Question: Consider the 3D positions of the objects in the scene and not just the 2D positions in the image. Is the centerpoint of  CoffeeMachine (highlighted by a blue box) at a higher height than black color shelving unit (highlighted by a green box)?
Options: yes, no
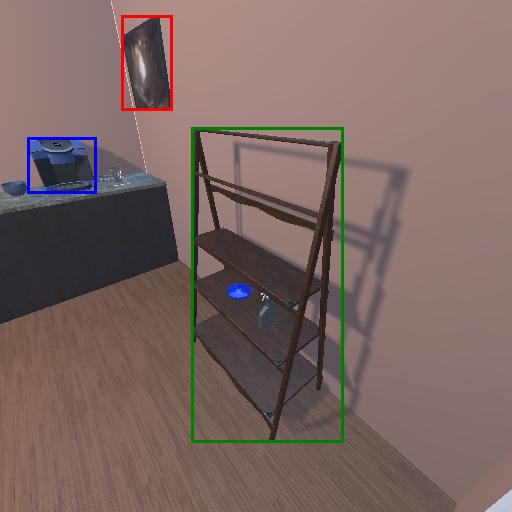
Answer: yes